Question: I am styling a non-responsive website and having issues in mobile views. I have no viewport set. I assume content should appear the same on mobile as it does on desktop only zoomed out.
Here is a visual of my issue:

Explanation:
When viewing on desktop it is fine. On iPhone (mobile) the header, nav and footer's widths shrink (see image) and the main content essentially extends beyond the phone viewframe (or viewport or whatever)...
Thanks!
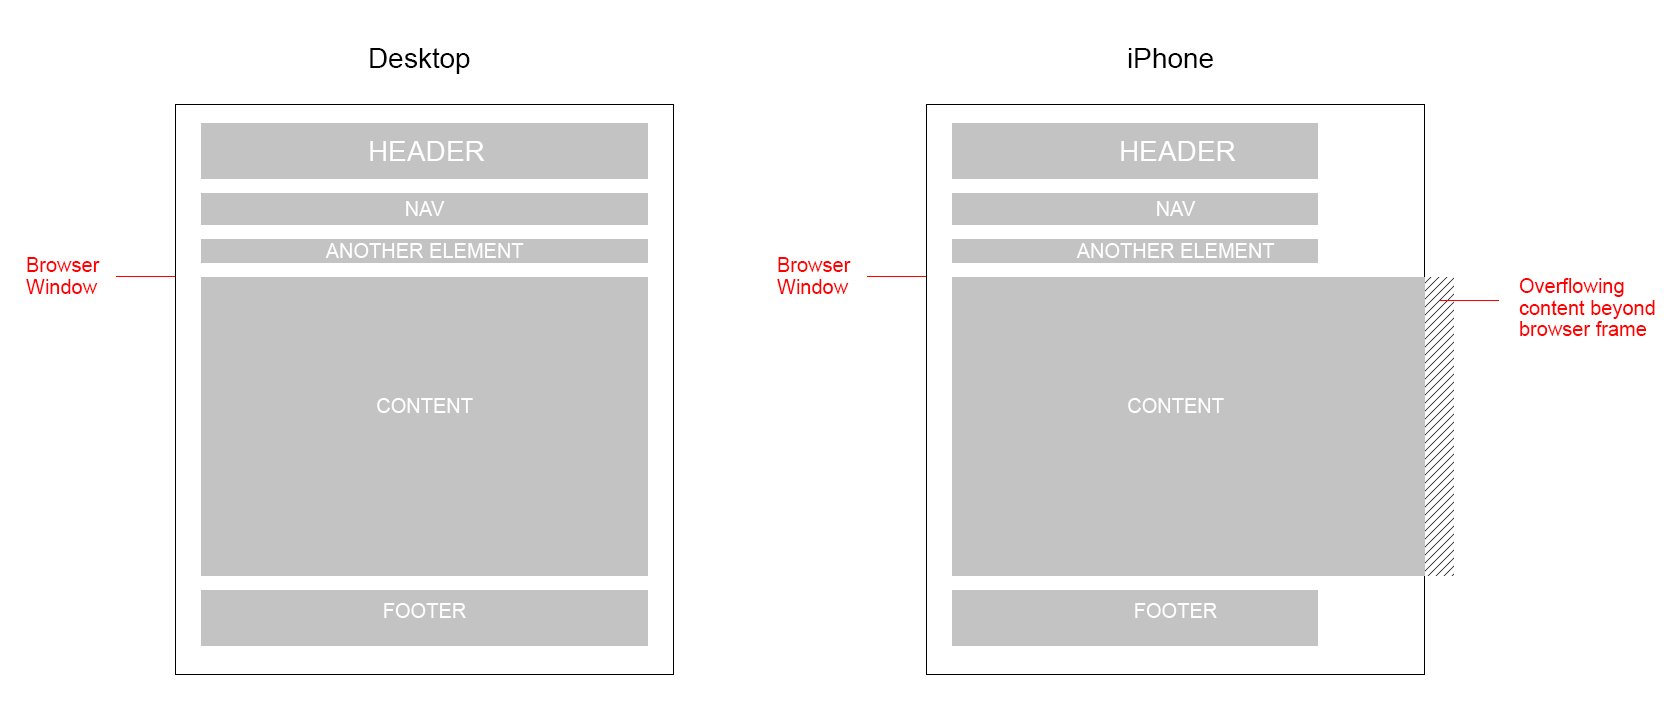
Answer: If your site is not responsive, it will help to set a viewport. Open up the site in your web browser and find the minimum width that causes your design to not break. Then use the following meta tag in your header, replacing 'width' with the minimum width you want your site to show at.
'''
<meta name="viewport" content="width=1024">
'''
The meta viewport tag tells the browser that it should render the web page at a different width than the default. For instance, <URL>, which means that for web pages without a meta viewport tag, the body will be rendered 980px wide. By specifying a meta viewport tag with a width of 1024, the body will be rendered at 1024px wide instead.
To illustrate, here's an example of a website that has a main div with a width of 590px, how it renders at the default viewport size of 980x, and how it renders when a custom viewport width of 590px is specified using the meta viewport tag:

Details on the viewport meta tag:
<URL>